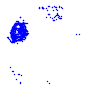
Particle: proton